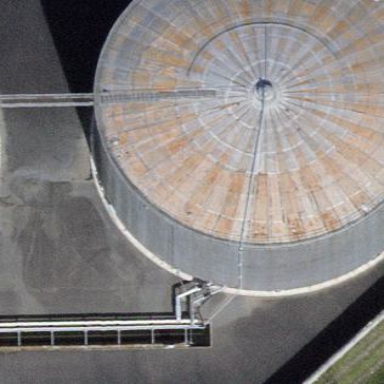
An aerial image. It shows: Building with storage tank.